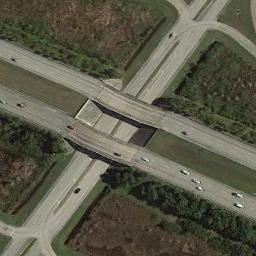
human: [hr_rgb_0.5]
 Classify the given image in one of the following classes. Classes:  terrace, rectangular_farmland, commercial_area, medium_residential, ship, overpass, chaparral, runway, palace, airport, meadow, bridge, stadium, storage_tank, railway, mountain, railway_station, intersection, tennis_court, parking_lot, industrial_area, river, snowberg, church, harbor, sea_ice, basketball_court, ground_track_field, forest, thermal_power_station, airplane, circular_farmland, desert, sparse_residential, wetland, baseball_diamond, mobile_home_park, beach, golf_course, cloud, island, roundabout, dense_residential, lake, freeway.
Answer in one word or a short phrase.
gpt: overpass